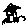
Label: house